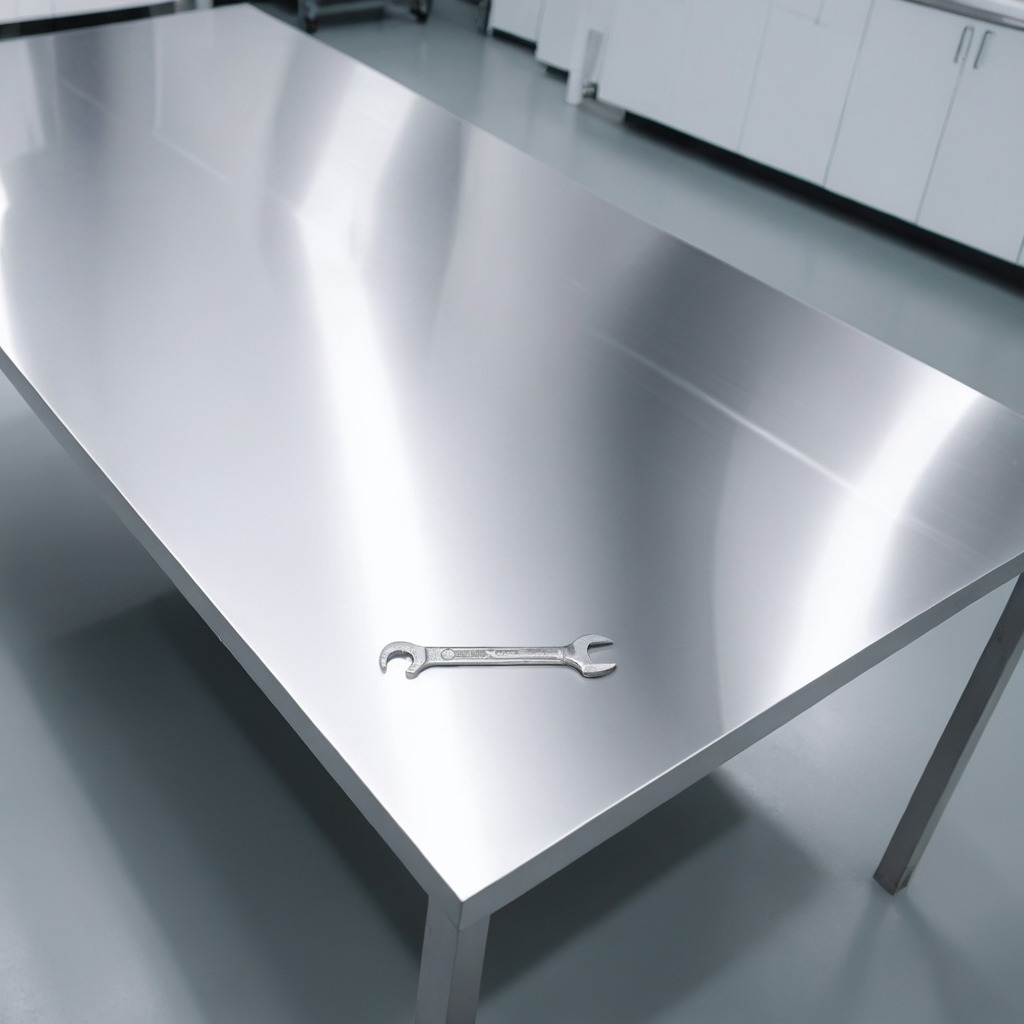
A wrench is lying on a stainless steel table in a high-end prototyping lab.